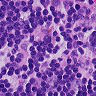
Metastatic tissue present: no